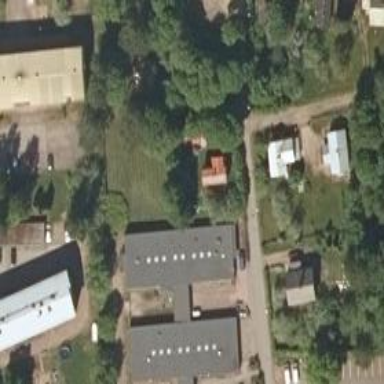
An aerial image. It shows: Public building.